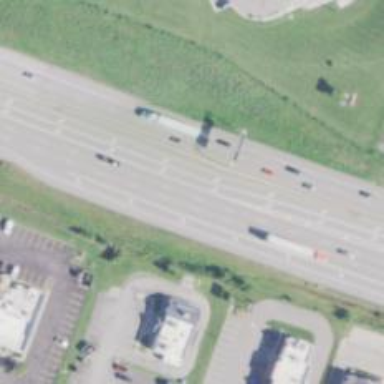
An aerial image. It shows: This image shows trunk highway that functions as expressway.